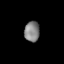
Tissue: lung
Cell type: Epithelial cells
Senescence score: 0.2079
Nuclear area (px): 303
Mean DAPI intensity: 130.264